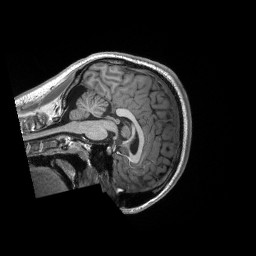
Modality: T1w
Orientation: sagittal
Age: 20
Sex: male
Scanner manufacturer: siemens
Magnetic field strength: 3 T
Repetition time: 2.3 s
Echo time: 0.00298 s